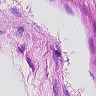
Metastatic tissue present: no